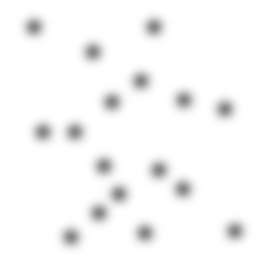
Squares: 0
Triangles: 0
Stars: 17
Total shapes: 17